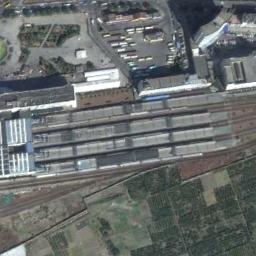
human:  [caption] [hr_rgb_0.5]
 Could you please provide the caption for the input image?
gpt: The railway station with some railways is between some buildings and fields .

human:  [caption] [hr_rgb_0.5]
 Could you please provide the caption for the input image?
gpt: There are many buildings of different shapes and sizes beside the railway station .

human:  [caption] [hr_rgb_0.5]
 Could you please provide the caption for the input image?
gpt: The railway station is next to some buildings and grass .

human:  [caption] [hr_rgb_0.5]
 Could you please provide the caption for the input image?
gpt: There is a fully equipped railway station in the suburbs .

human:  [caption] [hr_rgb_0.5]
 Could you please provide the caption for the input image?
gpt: There are some green farmlands beside the railway station .